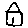
Label: house